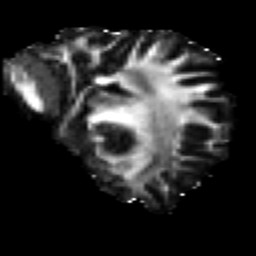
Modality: FA
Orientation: sagittal
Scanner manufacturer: ge
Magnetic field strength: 3 T
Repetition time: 7.98 s
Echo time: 0.0701 s